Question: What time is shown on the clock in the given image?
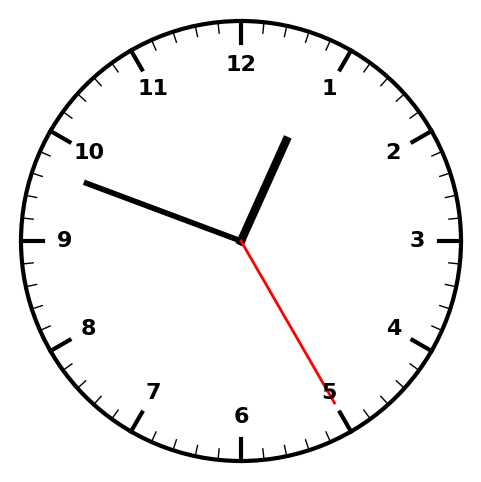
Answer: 12:48:25